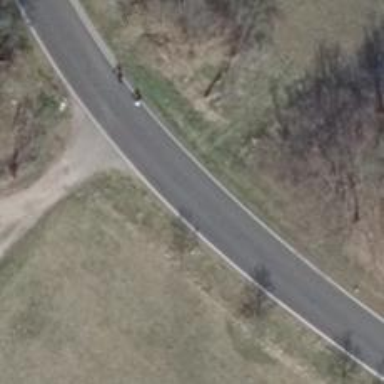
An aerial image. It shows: Secondary road with asphalt surface.